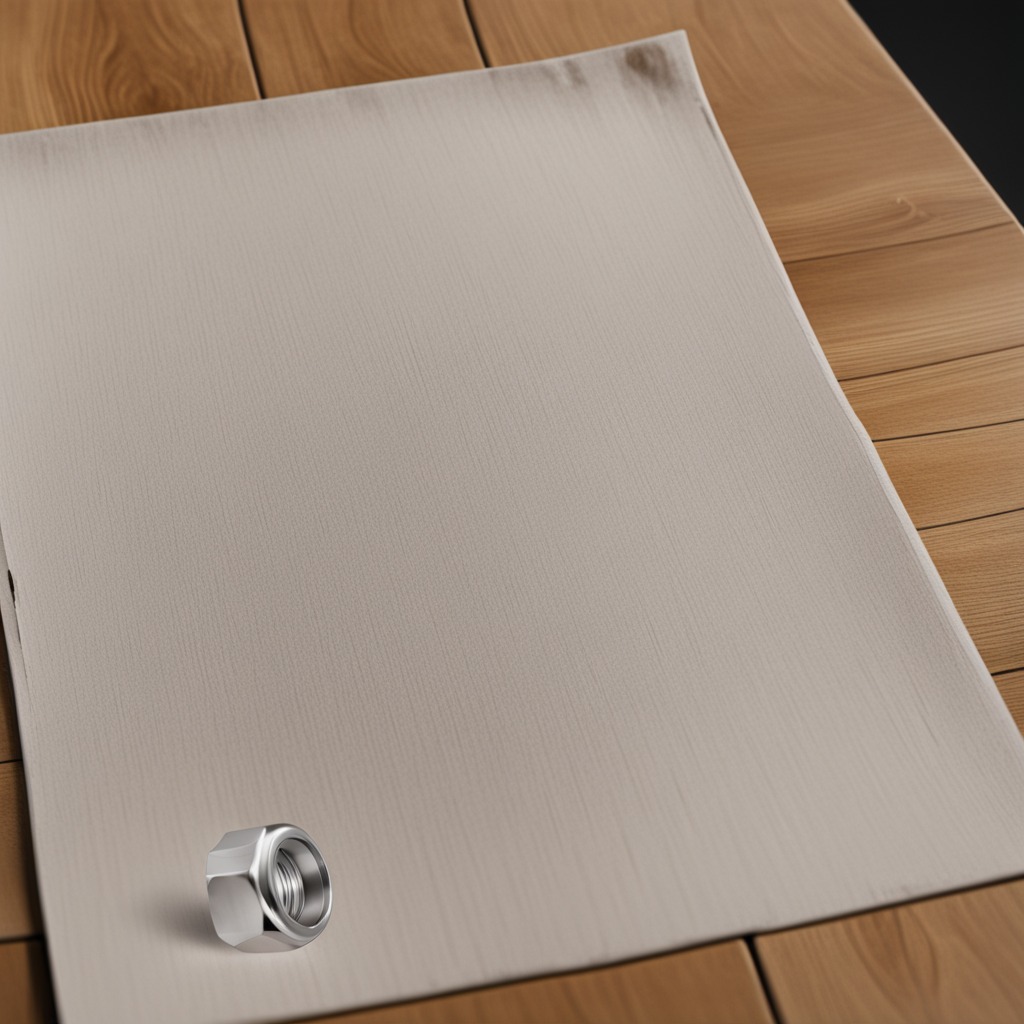
A metal nut is lying on the wooden table.